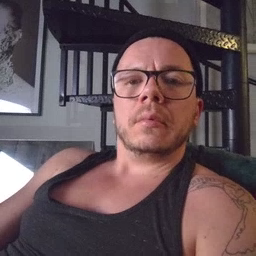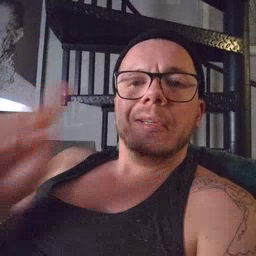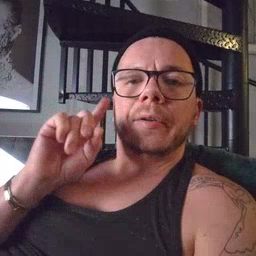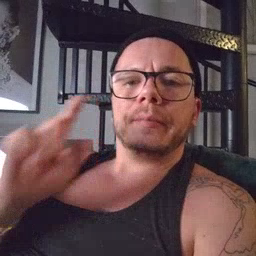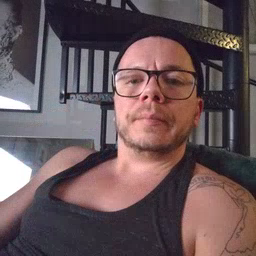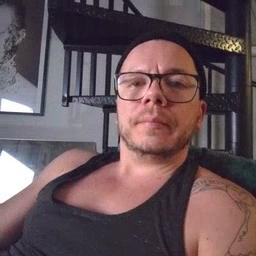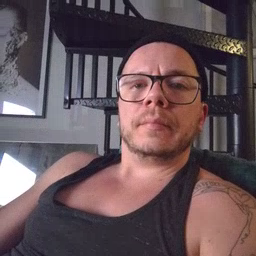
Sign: ear